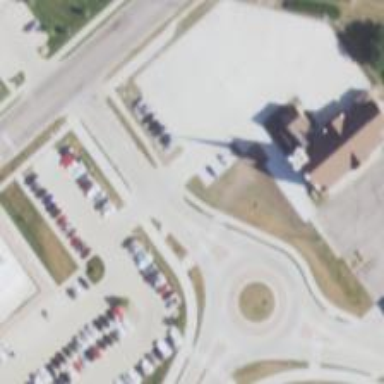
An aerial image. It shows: Traffic island located on footway.